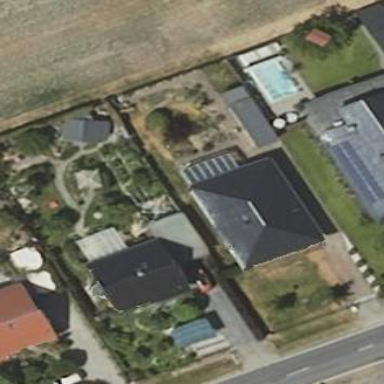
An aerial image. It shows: Simple house.